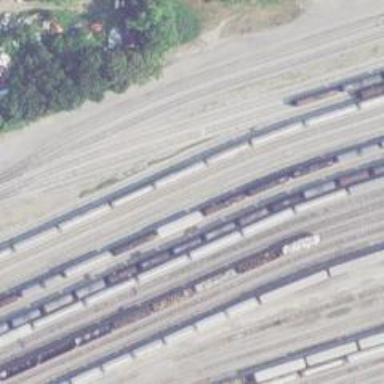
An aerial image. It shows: Railway yard.